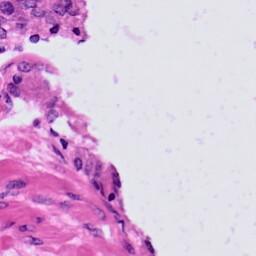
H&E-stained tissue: Prostate